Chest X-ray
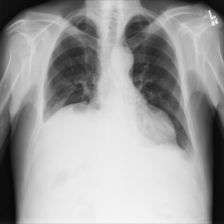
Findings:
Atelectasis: negative
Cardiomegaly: negative
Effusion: positive
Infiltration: negative
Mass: negative
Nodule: negative
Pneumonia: negative
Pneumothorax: negative
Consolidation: negative
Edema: negative
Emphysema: negative
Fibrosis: negative
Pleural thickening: negative
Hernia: negative